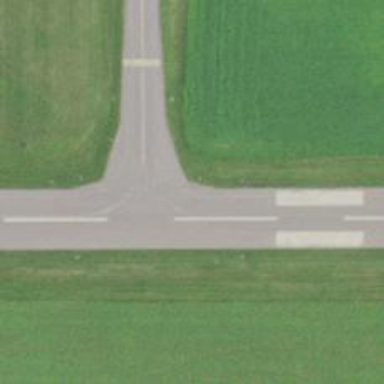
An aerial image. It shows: Asphalt runway at the airport.